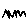
Label: zigzag